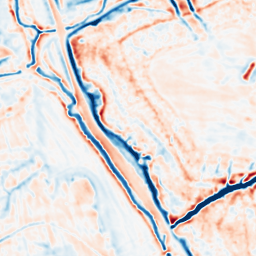
Category: multiscale
Decomposition family: dog_multiscale
Decomposition parameters: sigma_ratio: 1.4
n_scales: 4
base_sigma: 1
Upsampling method: quadratic
Upsampling parameters: scale: 2
Upsampling scale: 2